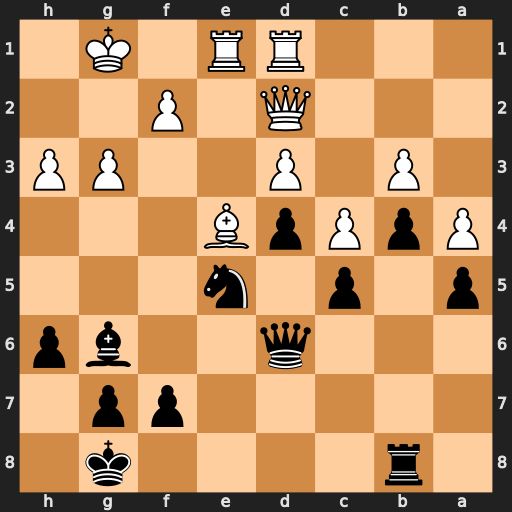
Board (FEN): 1r4k1/5pp1/3q2bp/p1p1n3/PpPpB3/1P1P2PP/3Q1P2/3RR1K1
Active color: b
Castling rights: -
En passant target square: -
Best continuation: Bxe4 Qf4 Nf3+